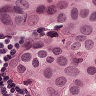
Metastatic tissue present: yes